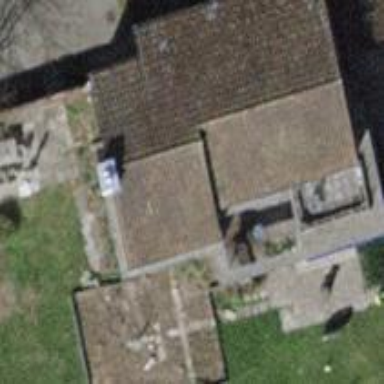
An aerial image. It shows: Detached building.